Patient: sex F, age 56
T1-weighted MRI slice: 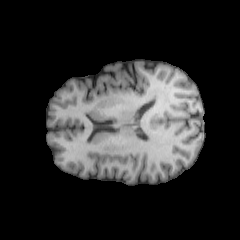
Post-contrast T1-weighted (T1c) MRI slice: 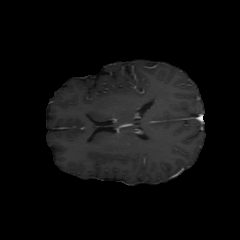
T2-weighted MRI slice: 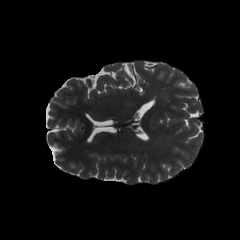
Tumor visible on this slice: no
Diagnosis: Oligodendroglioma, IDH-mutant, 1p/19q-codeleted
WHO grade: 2